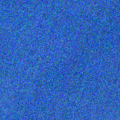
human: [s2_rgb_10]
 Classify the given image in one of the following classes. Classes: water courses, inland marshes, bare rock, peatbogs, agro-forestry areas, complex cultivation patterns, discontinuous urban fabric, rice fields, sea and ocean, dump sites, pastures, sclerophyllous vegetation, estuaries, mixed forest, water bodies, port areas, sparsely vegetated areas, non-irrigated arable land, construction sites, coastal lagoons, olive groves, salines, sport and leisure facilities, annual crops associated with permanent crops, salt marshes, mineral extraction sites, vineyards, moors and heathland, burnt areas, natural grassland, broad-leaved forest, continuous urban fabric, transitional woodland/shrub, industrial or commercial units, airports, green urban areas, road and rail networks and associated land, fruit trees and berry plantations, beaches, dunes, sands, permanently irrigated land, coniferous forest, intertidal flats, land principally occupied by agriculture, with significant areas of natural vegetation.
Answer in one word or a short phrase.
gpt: sea and ocean